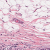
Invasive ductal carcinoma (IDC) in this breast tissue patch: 0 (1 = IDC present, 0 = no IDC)